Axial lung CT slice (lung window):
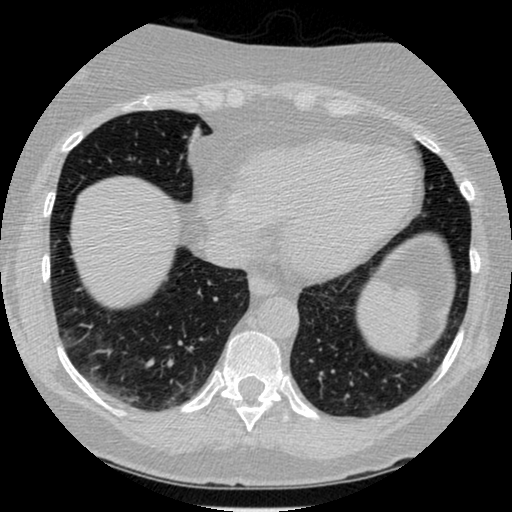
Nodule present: no